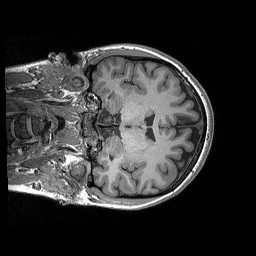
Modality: T1w
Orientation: coronal
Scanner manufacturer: siemens
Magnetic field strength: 3 T
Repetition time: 2.3 s
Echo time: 0.00298 s